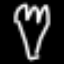
Label: fork